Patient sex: M
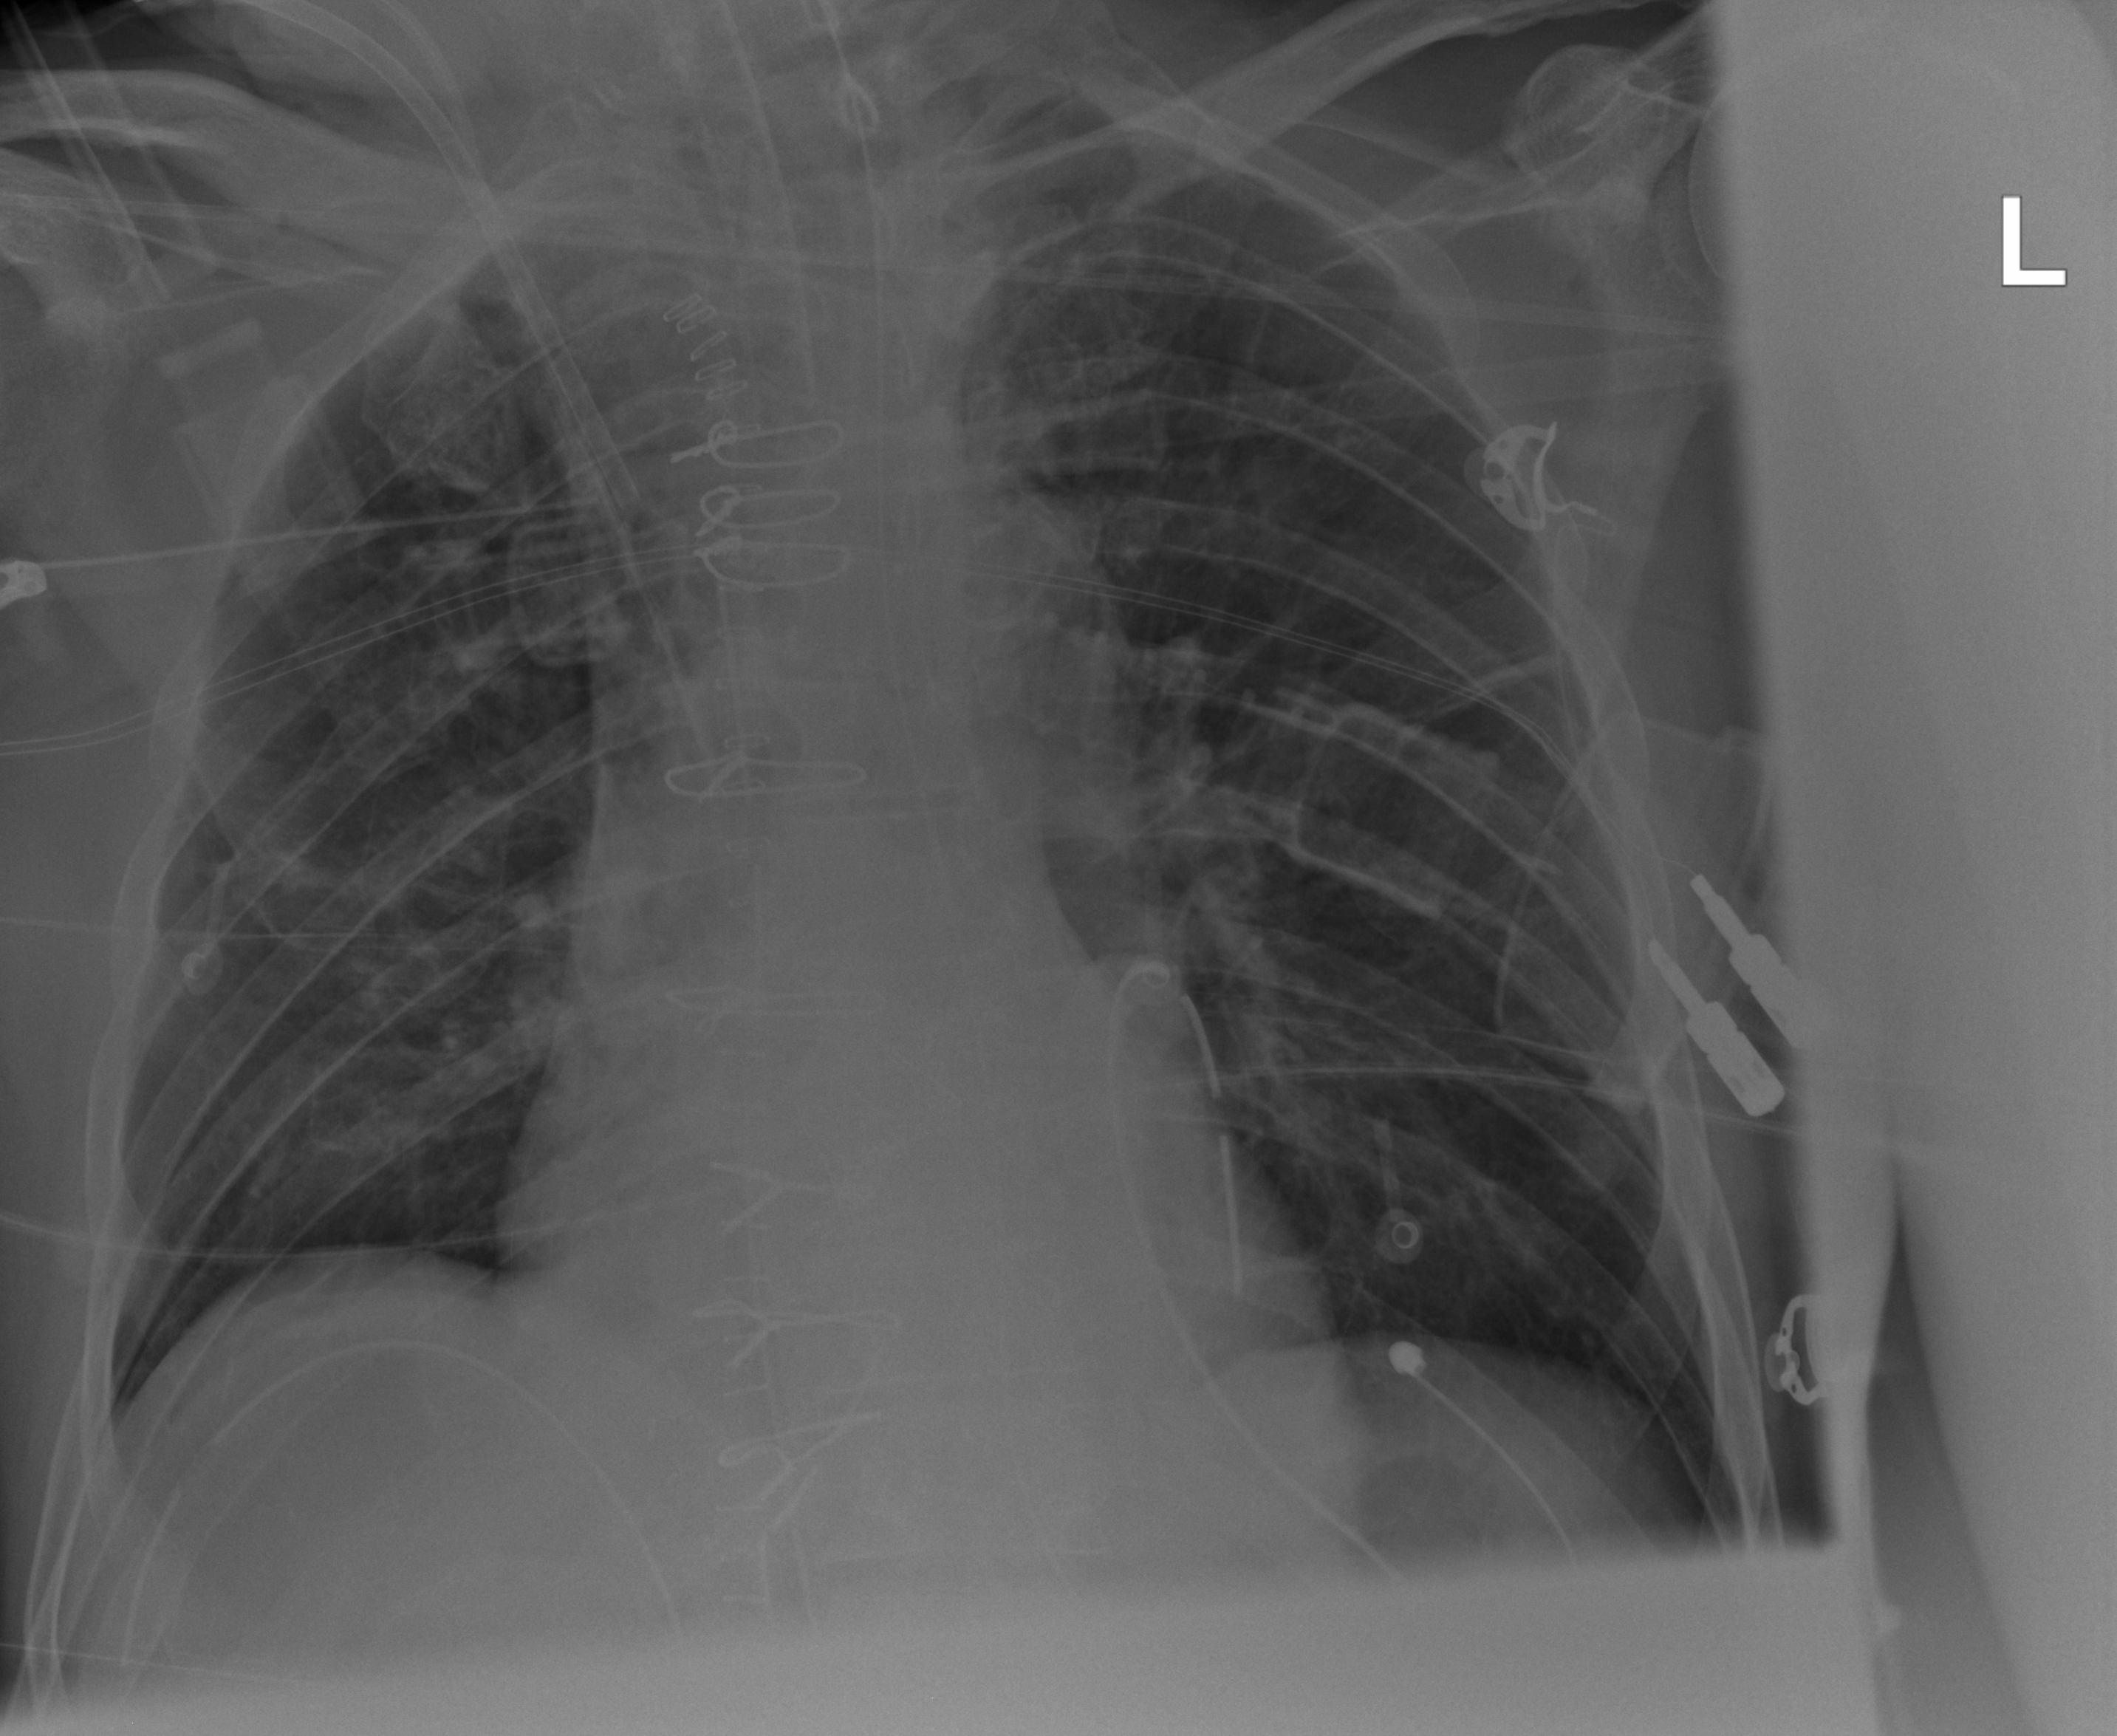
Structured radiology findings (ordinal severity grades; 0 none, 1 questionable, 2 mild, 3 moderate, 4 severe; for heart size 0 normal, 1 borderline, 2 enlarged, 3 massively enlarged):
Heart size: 0
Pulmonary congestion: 2
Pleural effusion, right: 0
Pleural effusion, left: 0
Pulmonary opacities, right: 0
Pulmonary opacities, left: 0
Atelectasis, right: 2
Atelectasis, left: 2